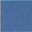
Piece: xx